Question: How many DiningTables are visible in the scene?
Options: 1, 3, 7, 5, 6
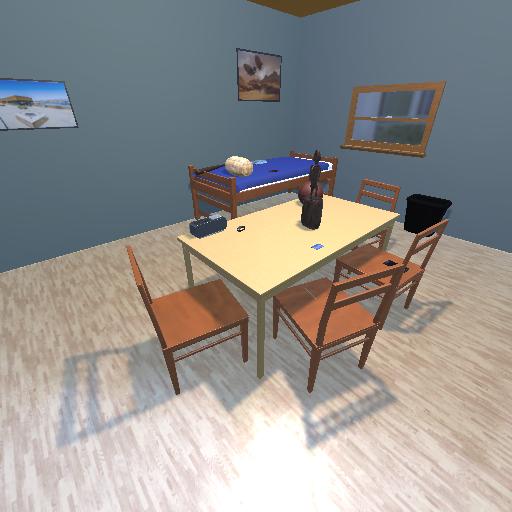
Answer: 1